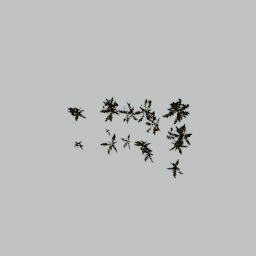
Label: nature